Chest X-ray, PA view. Patient: 35 years old, sex F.
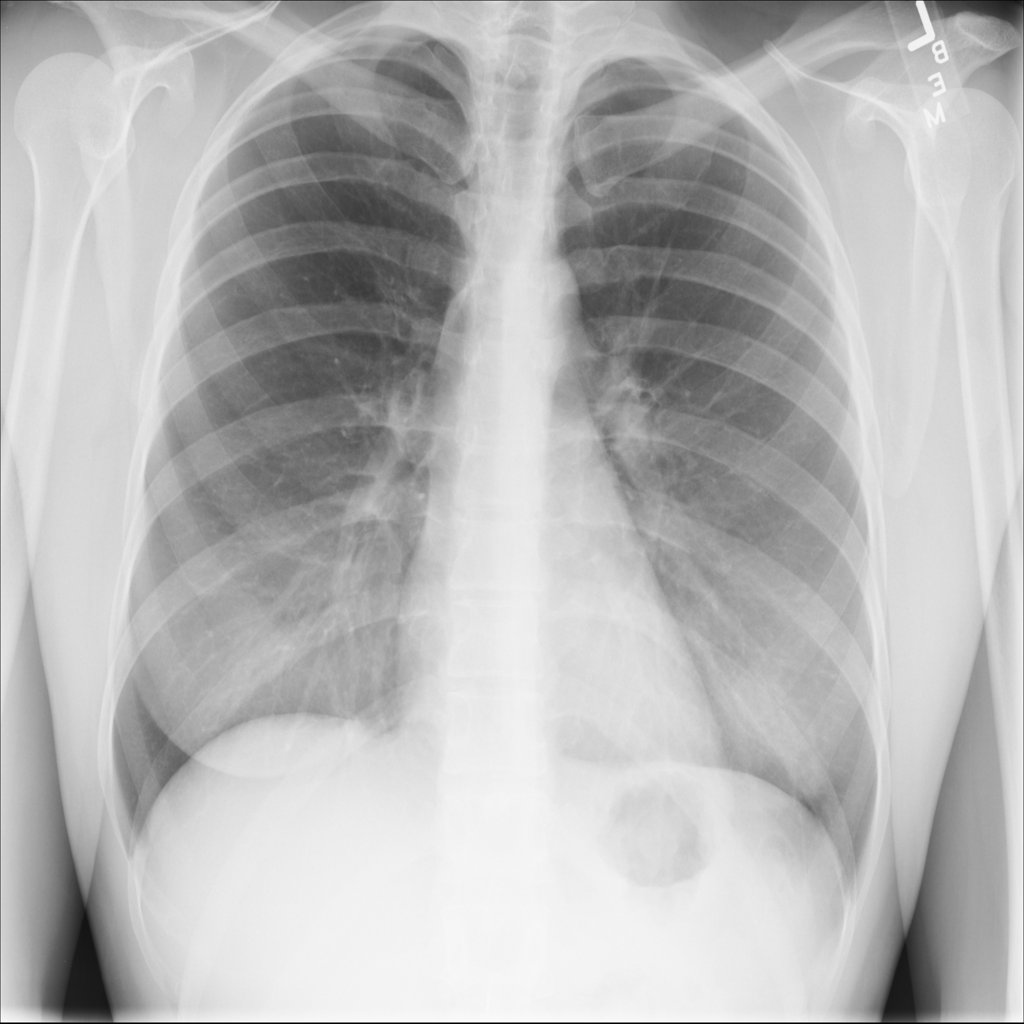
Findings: No Finding